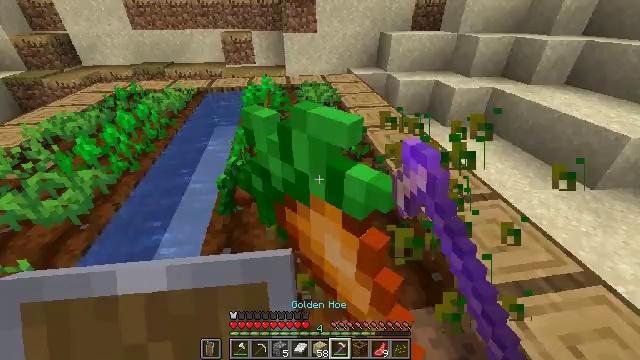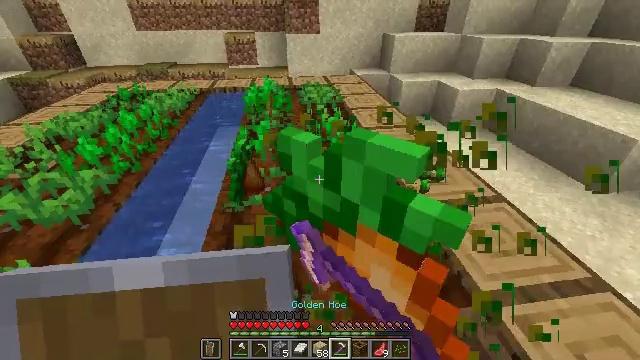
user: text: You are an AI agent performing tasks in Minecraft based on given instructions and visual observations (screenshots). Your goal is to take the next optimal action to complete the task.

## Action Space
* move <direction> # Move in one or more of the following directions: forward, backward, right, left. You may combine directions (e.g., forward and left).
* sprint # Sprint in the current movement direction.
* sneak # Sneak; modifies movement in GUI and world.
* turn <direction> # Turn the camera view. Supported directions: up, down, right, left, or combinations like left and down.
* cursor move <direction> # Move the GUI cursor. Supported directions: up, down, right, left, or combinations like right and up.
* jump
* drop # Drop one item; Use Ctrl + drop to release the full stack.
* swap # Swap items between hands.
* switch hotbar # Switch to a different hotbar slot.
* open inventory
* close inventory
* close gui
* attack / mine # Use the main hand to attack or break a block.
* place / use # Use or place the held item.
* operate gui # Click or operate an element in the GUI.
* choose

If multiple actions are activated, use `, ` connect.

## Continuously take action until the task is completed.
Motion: motion action
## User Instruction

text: Gather carrots from the field.
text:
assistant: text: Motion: attack / mine
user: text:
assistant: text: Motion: attack / mine